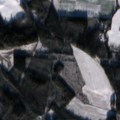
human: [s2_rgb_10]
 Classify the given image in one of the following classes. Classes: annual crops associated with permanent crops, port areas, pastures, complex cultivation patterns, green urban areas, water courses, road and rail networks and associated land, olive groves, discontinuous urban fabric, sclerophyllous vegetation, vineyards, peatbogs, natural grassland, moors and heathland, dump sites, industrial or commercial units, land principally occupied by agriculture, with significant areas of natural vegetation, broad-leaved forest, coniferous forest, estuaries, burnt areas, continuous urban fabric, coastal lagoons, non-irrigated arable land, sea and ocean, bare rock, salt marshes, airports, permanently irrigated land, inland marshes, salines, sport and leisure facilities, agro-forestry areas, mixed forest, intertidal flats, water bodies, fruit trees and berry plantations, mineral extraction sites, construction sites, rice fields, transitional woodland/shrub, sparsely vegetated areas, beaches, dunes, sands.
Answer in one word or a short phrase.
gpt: non-irrigated arable land, land principally occupied by agriculture, with significant areas of natural vegetation, mixed forest